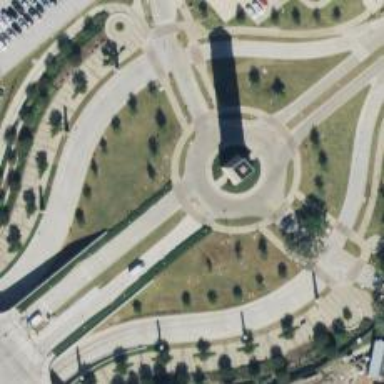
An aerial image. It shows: Unclassified road featuring roundabout.